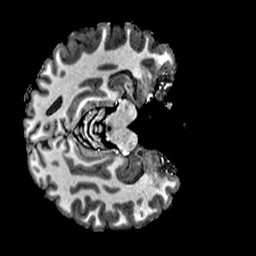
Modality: T1w
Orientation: axial
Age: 24
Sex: male
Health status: healthy
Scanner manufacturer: siemens
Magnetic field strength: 6.98 T
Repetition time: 6 s
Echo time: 0.00302 s